Interaction volume radius: 5 \u00c5
Interaction volume height: 10 \u00c5
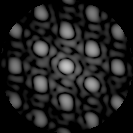
Disorder parameter: 0.156